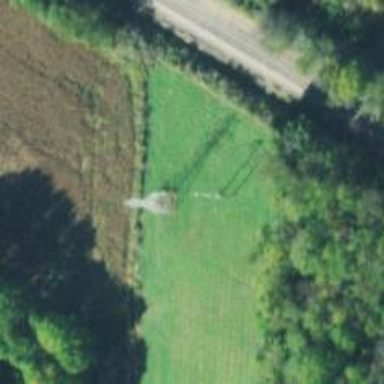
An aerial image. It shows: Lattice structure tower used for power distribution.